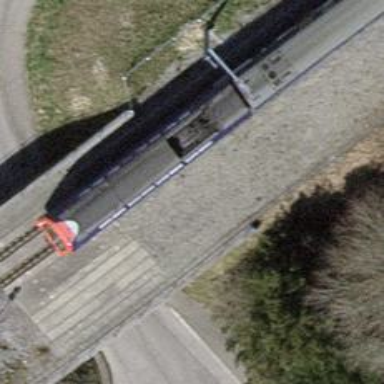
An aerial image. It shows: Abandoned railway bridge over siding service track.